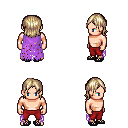
a pixel art fantasy rpg character, male body template, human, light skin, maroon tattered cape, red pants, white blonde long bangs hairstyle, ghillies, four views (front, back, left, right), 2x2 character sprite sheet, small pixel art, hard edges, no anti-aliasing